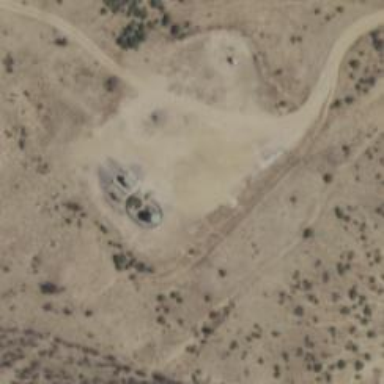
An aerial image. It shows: Storage tank that is man-made.